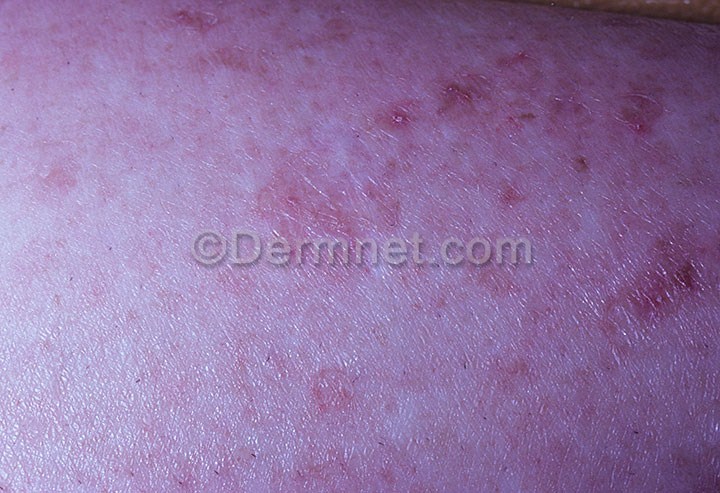
Disease: Seborrheic Keratoses and other Benign Tumors